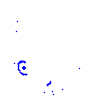
Particle: proton